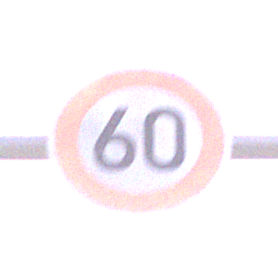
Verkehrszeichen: Geschwindigkeit60
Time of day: Dawn
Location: Outdoor (RoadRail)
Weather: Clear
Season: NotSpecified
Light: Natural